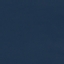
Land use / land cover class: SeaLake